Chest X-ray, PA view. Patient: 26 years old, sex F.
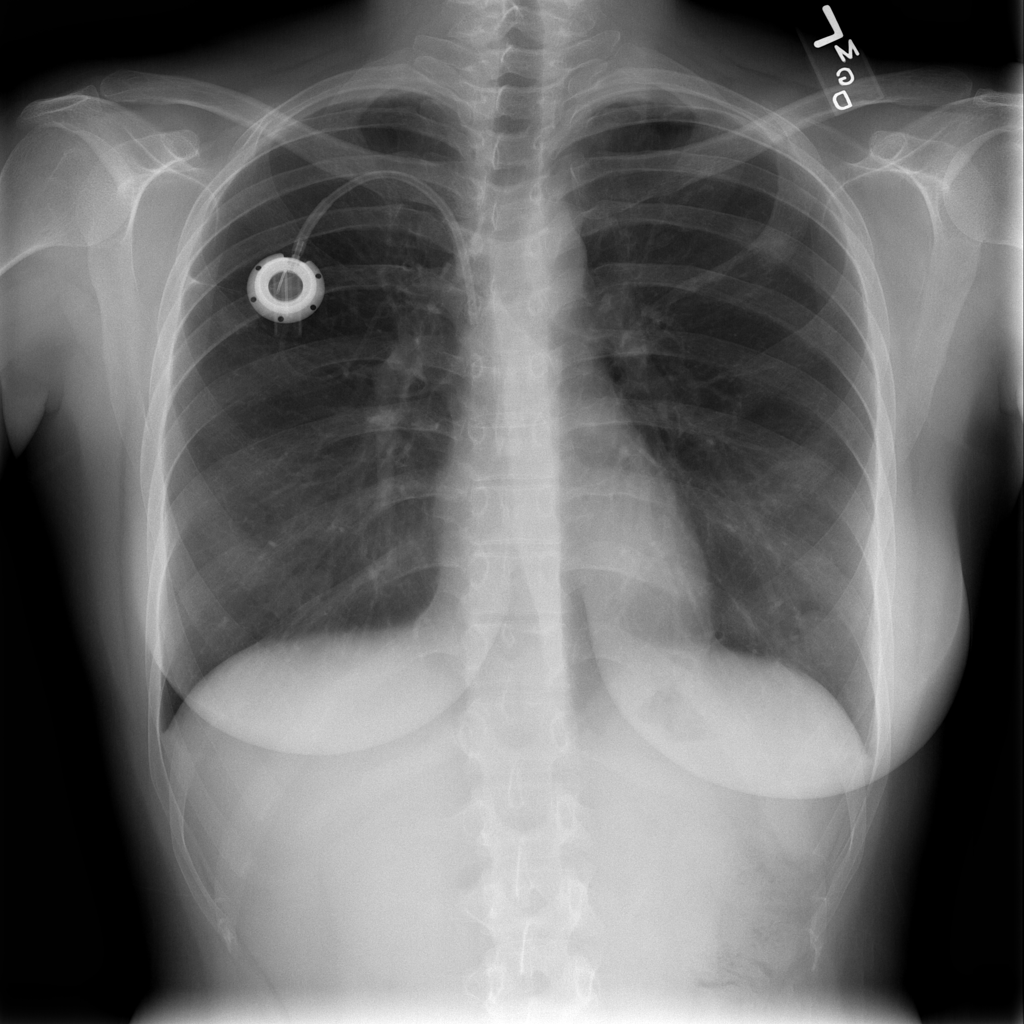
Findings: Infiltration